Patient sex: F
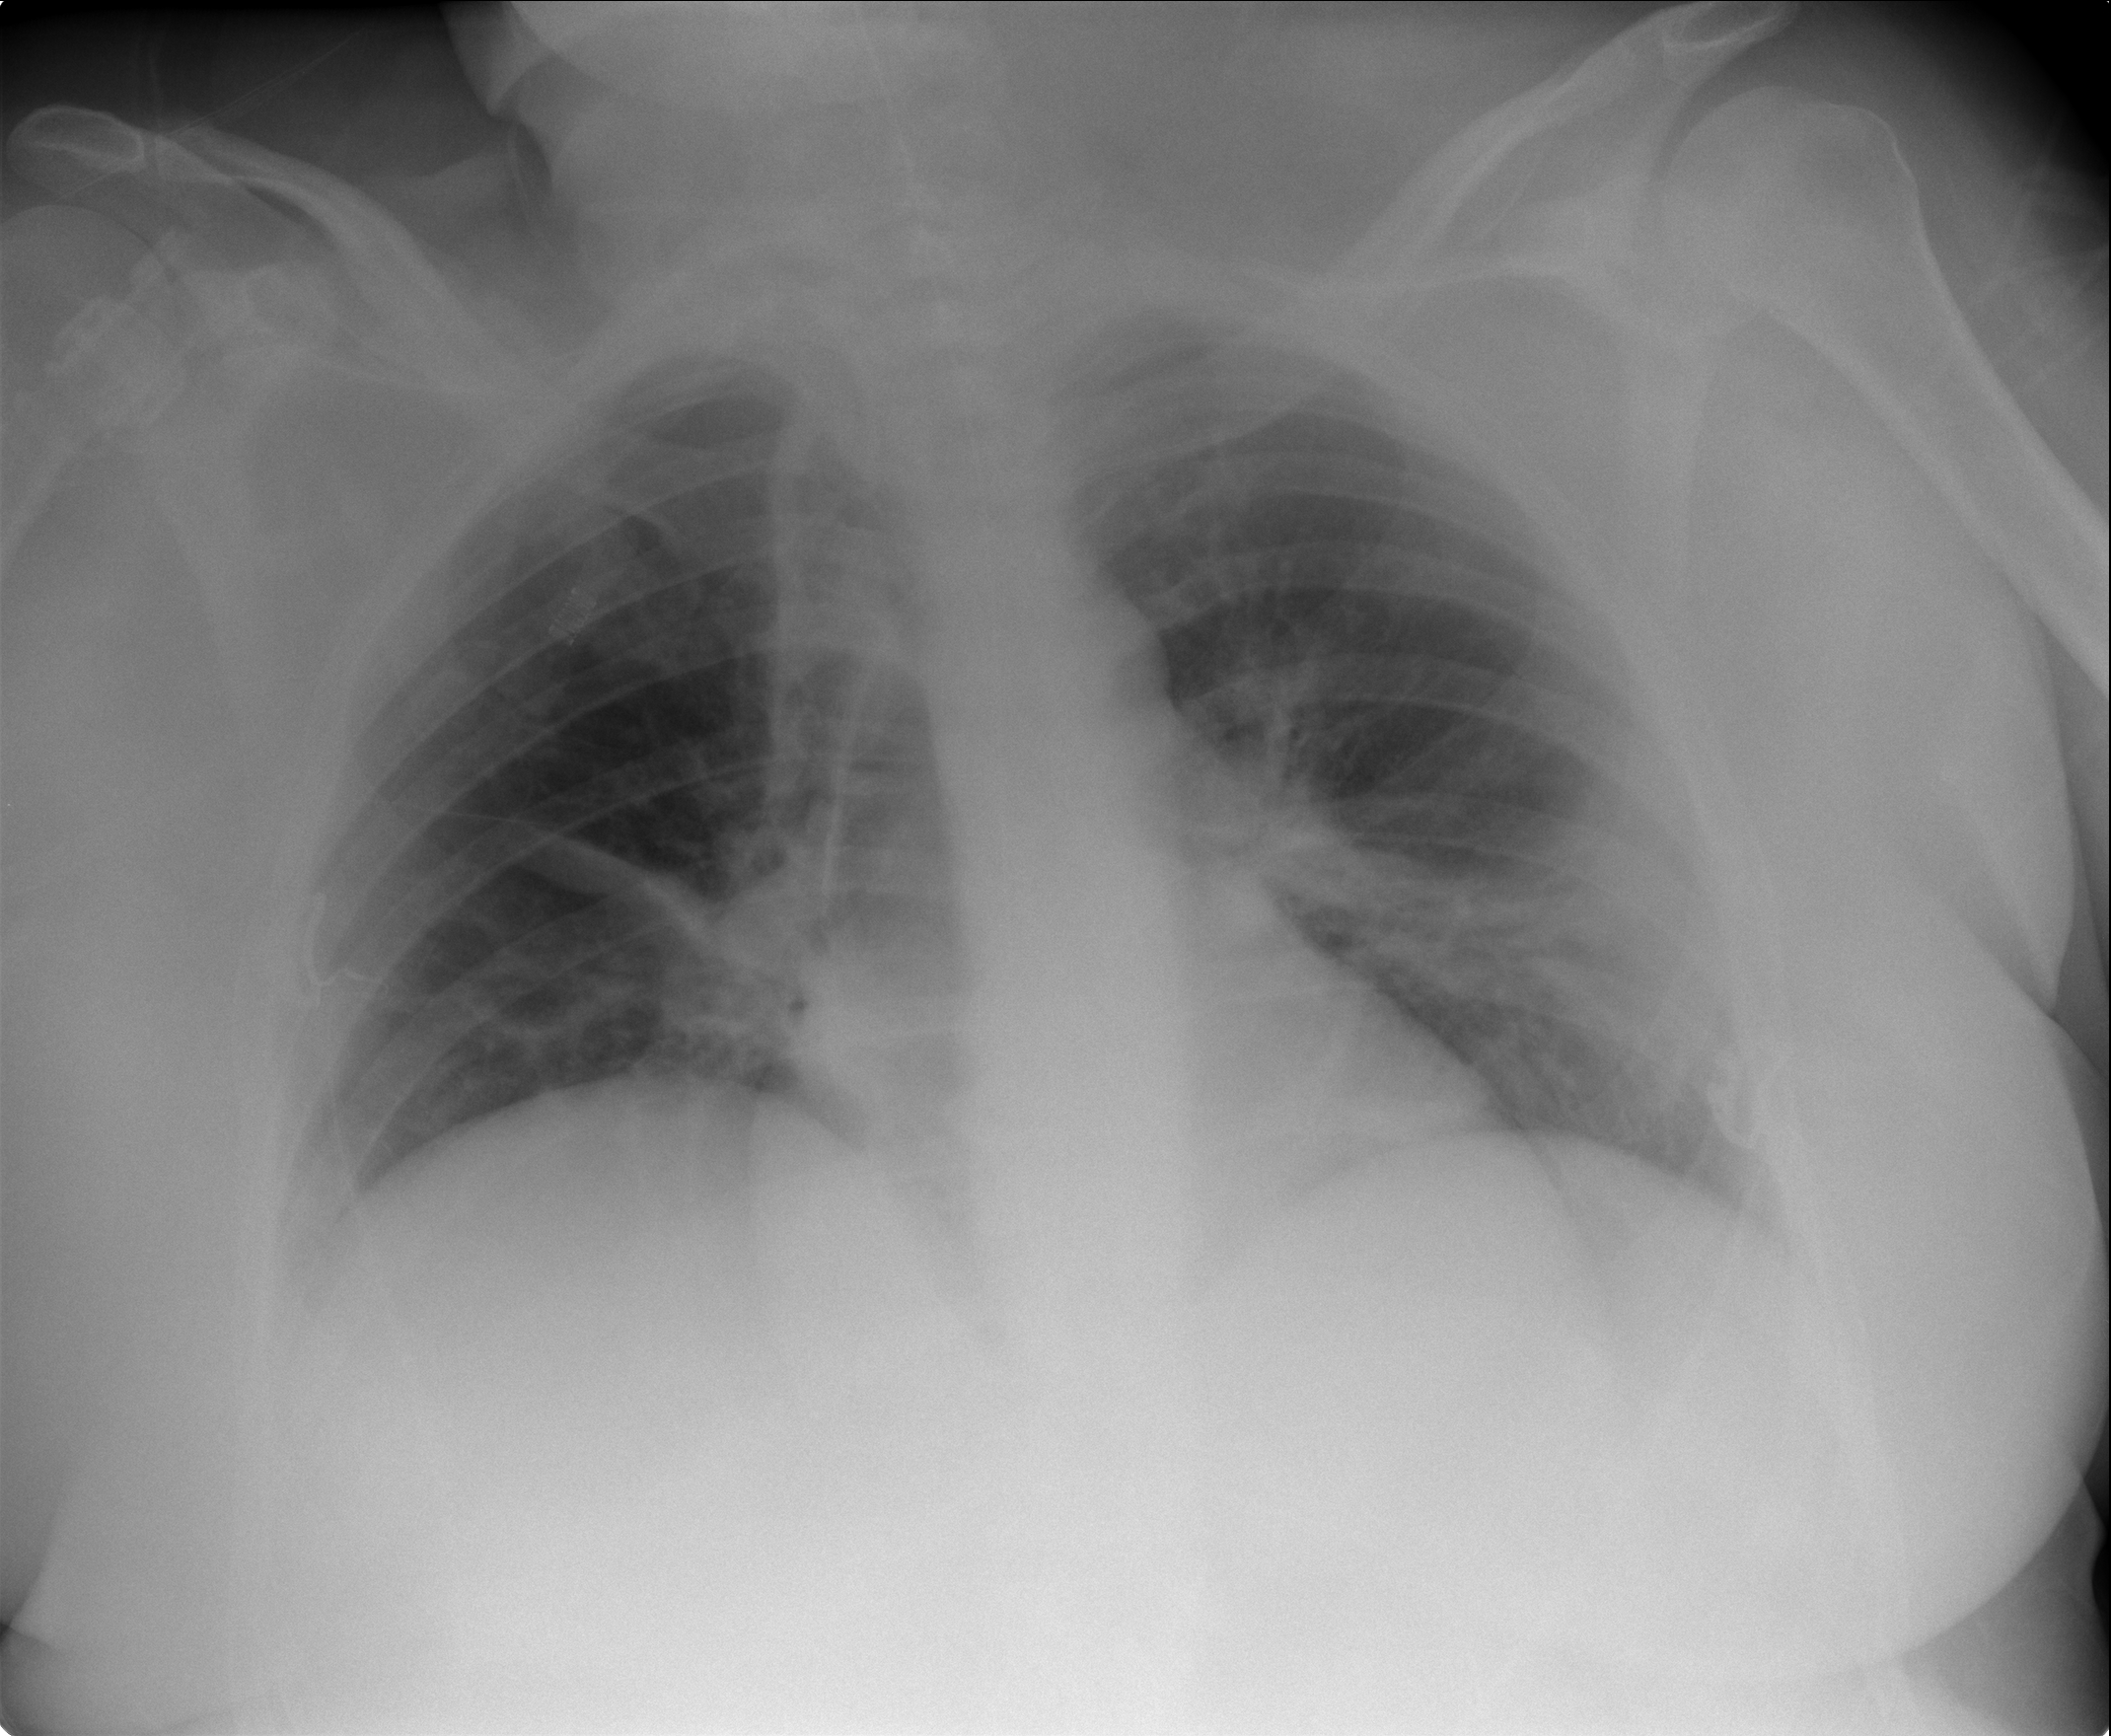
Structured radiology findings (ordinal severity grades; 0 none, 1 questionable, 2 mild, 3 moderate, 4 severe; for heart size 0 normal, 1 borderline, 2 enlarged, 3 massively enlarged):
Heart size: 0
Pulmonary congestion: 1
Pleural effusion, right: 2
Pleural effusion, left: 0
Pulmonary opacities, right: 0
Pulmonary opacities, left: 2
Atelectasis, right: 2
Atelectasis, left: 2